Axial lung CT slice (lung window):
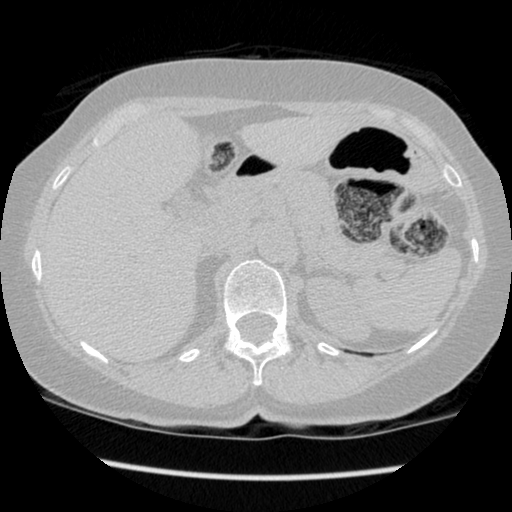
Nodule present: no